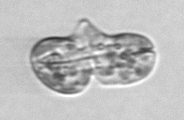
Label: Karenia